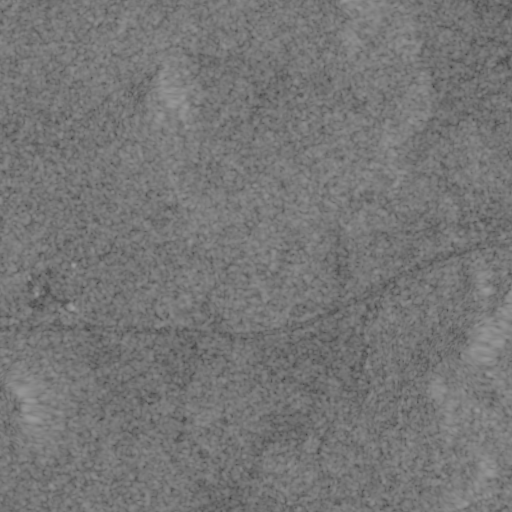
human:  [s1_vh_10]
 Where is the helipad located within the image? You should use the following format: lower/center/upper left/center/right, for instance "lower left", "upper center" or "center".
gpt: The helipad is located in the upper right of the image.
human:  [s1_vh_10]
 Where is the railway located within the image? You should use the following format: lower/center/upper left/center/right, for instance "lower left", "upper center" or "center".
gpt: The railway is located in the lower right of the image.
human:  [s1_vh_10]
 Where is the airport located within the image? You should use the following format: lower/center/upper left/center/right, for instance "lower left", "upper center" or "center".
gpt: There is no airport in the image.

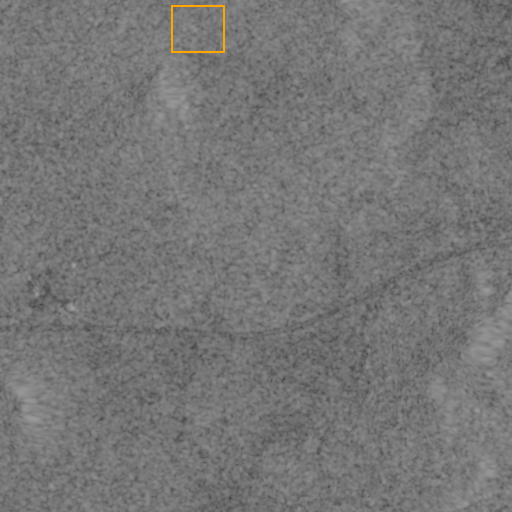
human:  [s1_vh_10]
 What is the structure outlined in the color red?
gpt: There is no red outline.
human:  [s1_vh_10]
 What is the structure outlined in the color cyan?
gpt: There is no structure outlined in cyan.